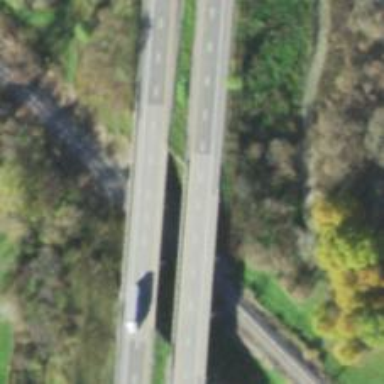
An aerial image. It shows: Motorway bridge with asphalt surface.